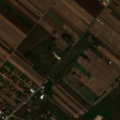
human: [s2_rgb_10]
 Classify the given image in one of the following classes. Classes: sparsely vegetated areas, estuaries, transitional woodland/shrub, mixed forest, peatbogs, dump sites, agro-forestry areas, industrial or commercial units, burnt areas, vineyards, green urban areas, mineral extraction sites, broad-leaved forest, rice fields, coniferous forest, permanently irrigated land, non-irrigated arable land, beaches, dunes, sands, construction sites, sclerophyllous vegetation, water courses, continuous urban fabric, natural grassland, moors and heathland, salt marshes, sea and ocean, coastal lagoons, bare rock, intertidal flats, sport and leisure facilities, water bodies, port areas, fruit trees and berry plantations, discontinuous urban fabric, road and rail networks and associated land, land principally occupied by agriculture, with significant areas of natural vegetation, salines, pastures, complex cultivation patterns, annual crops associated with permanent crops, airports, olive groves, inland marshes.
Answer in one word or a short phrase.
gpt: discontinuous urban fabric, non-irrigated arable land, pastures, complex cultivation patterns, land principally occupied by agriculture, with significant areas of natural vegetation